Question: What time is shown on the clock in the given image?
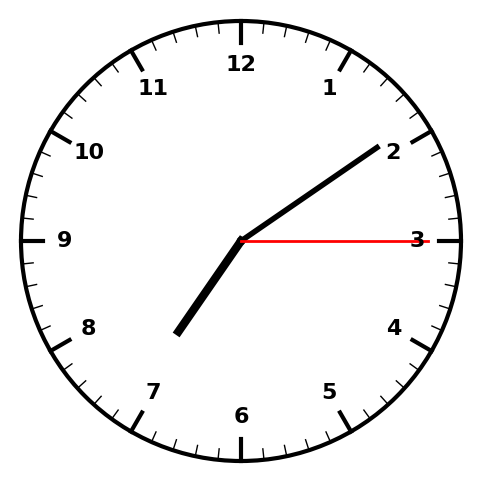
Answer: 07:09:15